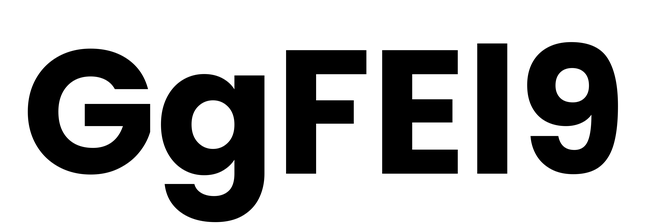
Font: Poppins-Bold